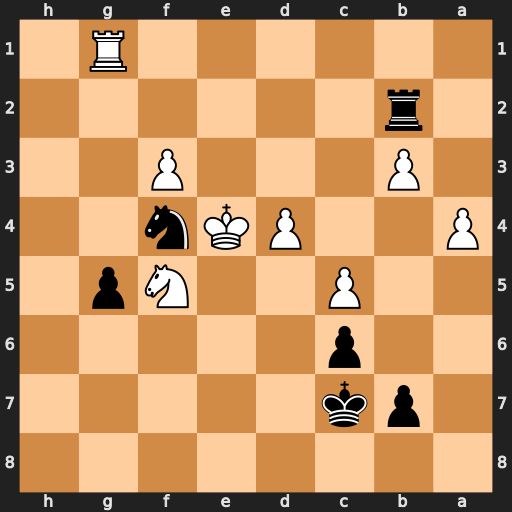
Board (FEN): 8/1pk5/2p5/2P2Np1/P2PKn2/1P3P2/1r6/6R1
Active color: b
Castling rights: -
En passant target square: -
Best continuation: Re2+ Ne3 Nd5